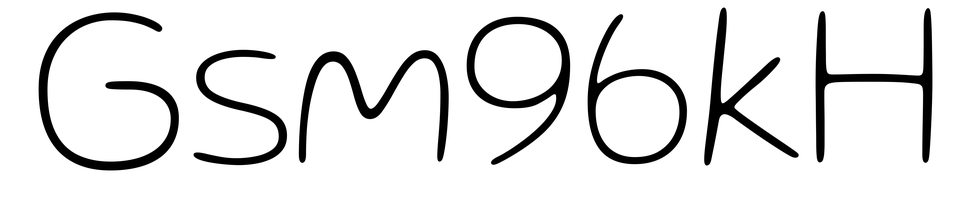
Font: Gluten_Thin